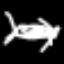
Label: frog